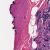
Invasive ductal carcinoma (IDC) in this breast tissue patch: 0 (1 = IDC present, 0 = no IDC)